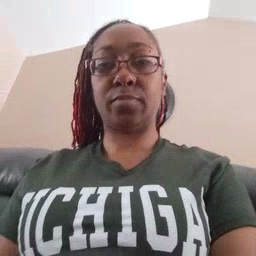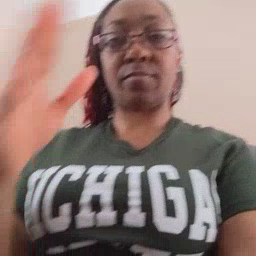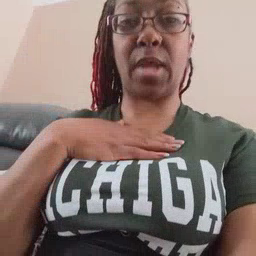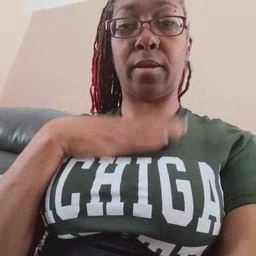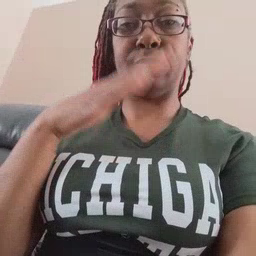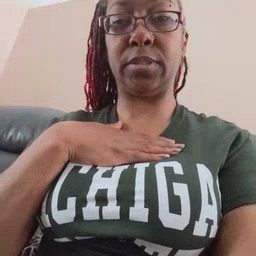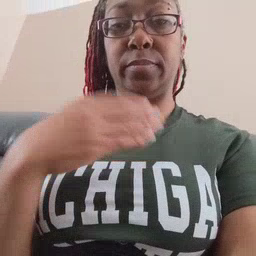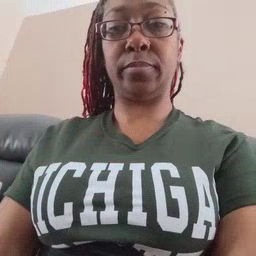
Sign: minemy